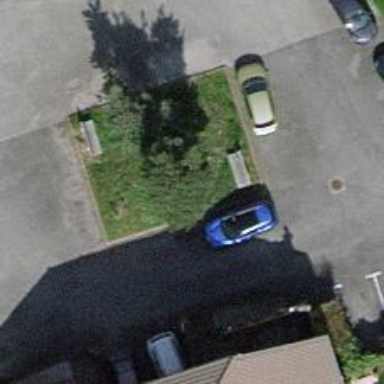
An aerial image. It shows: Urban tree with needle-leaved evergreen.